Interaction volume radius: 10 \u00c5
Interaction volume height: 10 \u00c5
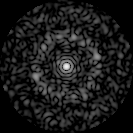
Disorder parameter: 0.8058